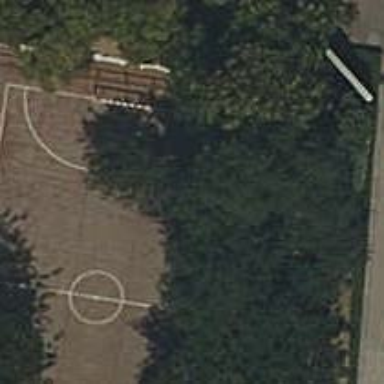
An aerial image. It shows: Futsal pitch for leisure and sports activities.